Question: ## Stuck on keypress
I'm trying to create a script that makes a back-up from a HP proCurve switch. For this I'm using the package 'golang.org/x/crypto/ssh'.
Golang is not new to me and I have quite a bit of "Go" knowledge. But I get stuck after establishing the connection. The switch is asking me to press any key to continue but I don't know how to simulate a keypress. (see image below)

---
## Current code
This is the code that I'm currently using:
'''
package main
import (
"bufio"
"fmt"
"log"
"net"
"os"
"golang.org/x/crypto/ssh"
)
type password string
func main() {
host := "192.168.2.43:22"
user := "admin"
pass := "admin"
config := &ssh.ClientConfig{
User: user,
Auth: []ssh.AuthMethod{
ssh.Password(pass),
},
Config: ssh.Config{
KeyExchanges: []string{"diffie-hellman-group-exchange-sha1", "diffie-hellman-group1-sha1"},
},
HostKeyCallback: ssh.HostKeyCallback(func(hostname string, remote net.Addr, key ssh.PublicKey) error { return nil }),
}
conn, err := ssh.Dial("tcp", host, config)
if err != nil {
panic("Failed to dial: " + err.Error())
}
defer conn.Close()
// Each ClientConn can support multiple interactive sessions,
// represented by a Session.
session, err := conn.NewSession()
if err != nil {
panic("Failed to create session: " + err.Error())
}
defer session.Close()
// Set IO
session.Stdout = os.Stdout
session.Stderr = os.Stderr
in, _ := session.StdinPipe()
// Set up terminal modes
modes := ssh.TerminalModes{
ssh.ECHO: 0, // disable echoing
ssh.TTY_OP_ISPEED: 14400, // input speed = 14.4kbaud
ssh.TTY_OP_OSPEED: 14400, // output speed = 14.4kbaud
}
// Request pseudo terminal
if err := session.RequestPty("xterm", 80, 40, modes); err != nil {
log.Fatalf("request for pseudo terminal failed: %s", err)
}
// Start remote shell
if err := session.Shell(); err != nil {
log.Fatalf("failed to start shell: %s", err)
}
// Accepting commands
for {
reader := bufio.NewReader(os.Stdin)
str, _ := reader.ReadString('
')
fmt.Fprint(in, str)
// Solutition to keypress to continue
fmt.Fprint(in, "
")
fmt.Fprint(in, "show run
")
}
}
'''
---
## What I try to achieve
But when I'm pressing any key manually, the script will run all the commands perfectly. So does anyone know how I can simulate any key within the code below:
'''
for {
reader := bufio.NewReader(os.Stdin)
str, _ := reader.ReadString('
')
fmt.Fprint(in, str)
// Solutition to keypress to continue
fmt.Fprint(in, "
")
fmt.Fprint(in, "show run
")
}
'''
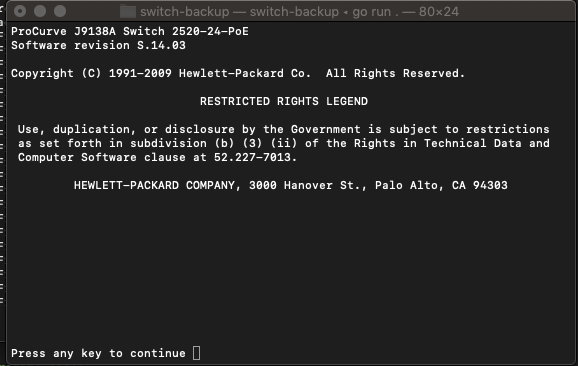
Answer: You are reading from the standard input before you ever write to the ssh connection. As a result, this screen can only by skipped by manual intervention.
The reading of the command line's standard input should come after any initial commands you want to run on the host, so it would be organized like this:
'''
// Requires keypress to continue
fmt.Fprint(in, "
")
// List out useful information
fmt.Fprint(in, "show run
")
// Forward user commands to the remote shell
for {
reader := bufio.NewReader(os.Stdin)
str, _ := reader.ReadString('
')
fmt.Fprint(in, str)
}
'''